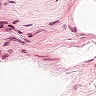
Metastatic tissue present: no